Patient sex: M
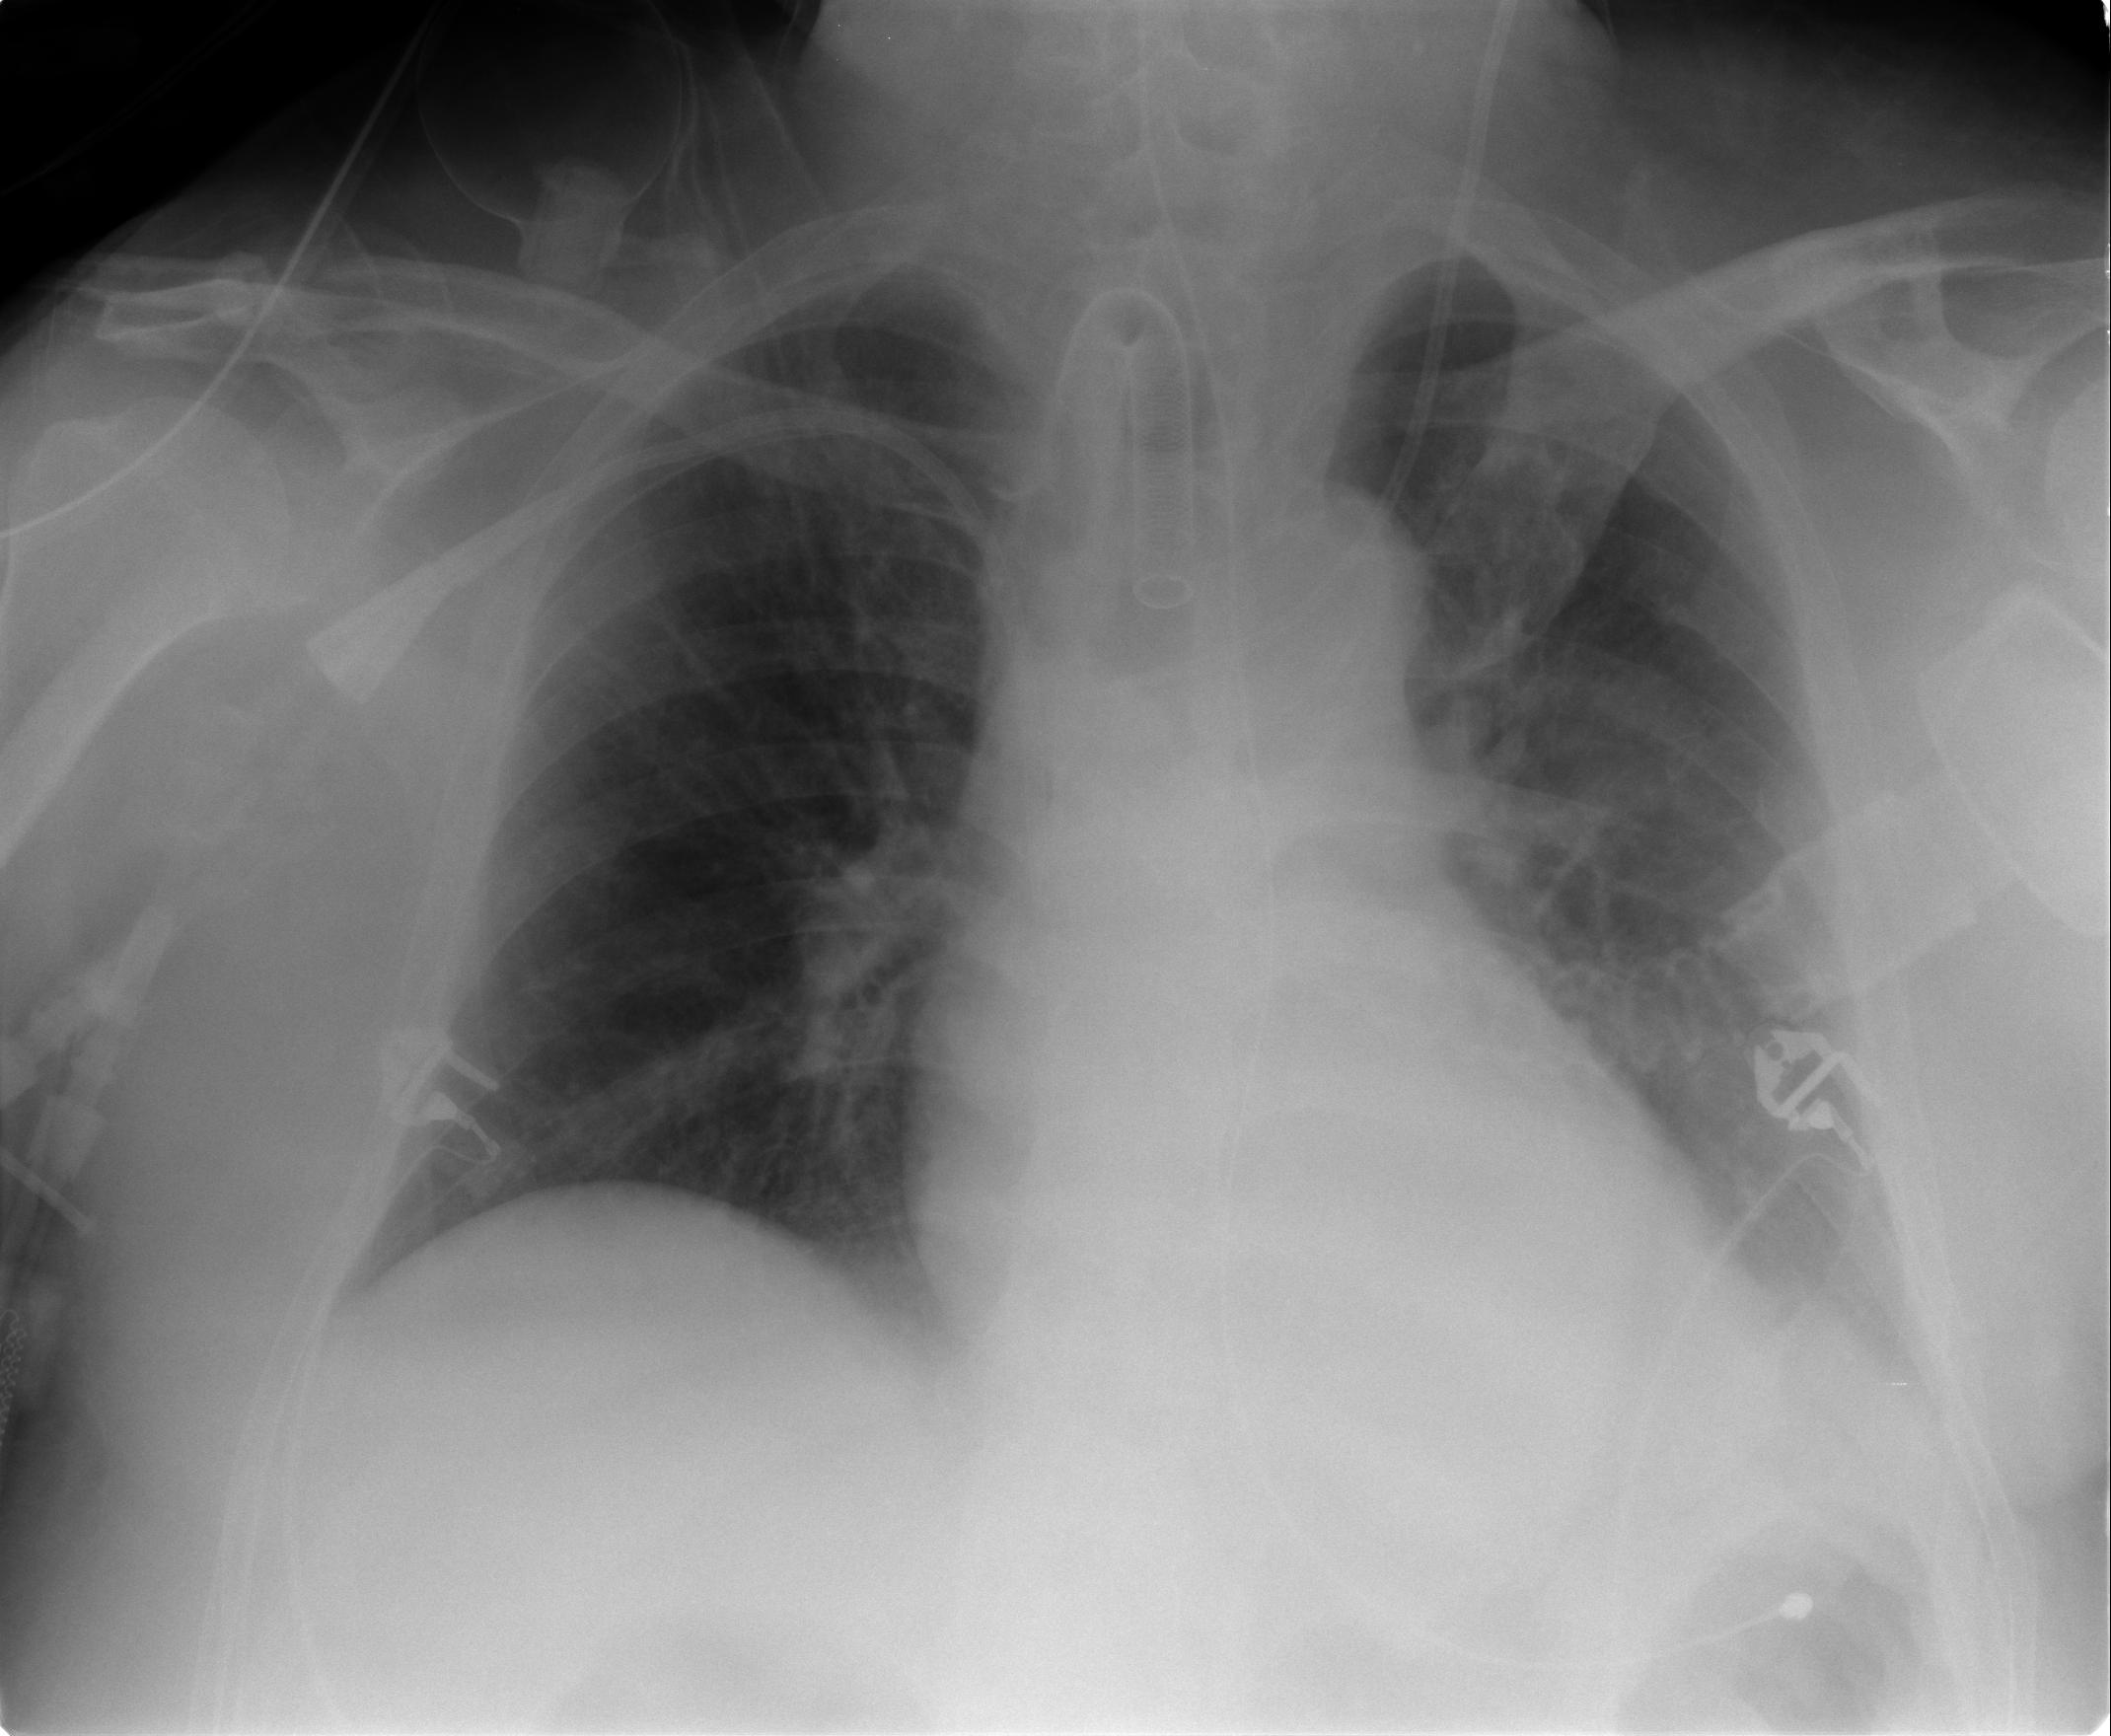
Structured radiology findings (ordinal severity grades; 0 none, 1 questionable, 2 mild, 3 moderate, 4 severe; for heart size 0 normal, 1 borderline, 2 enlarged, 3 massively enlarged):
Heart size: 0
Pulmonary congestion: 0
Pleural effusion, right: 0
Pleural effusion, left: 1
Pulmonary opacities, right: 0
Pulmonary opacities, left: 0
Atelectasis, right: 0
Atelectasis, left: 1